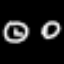
Label: clock